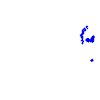
Particle: pion